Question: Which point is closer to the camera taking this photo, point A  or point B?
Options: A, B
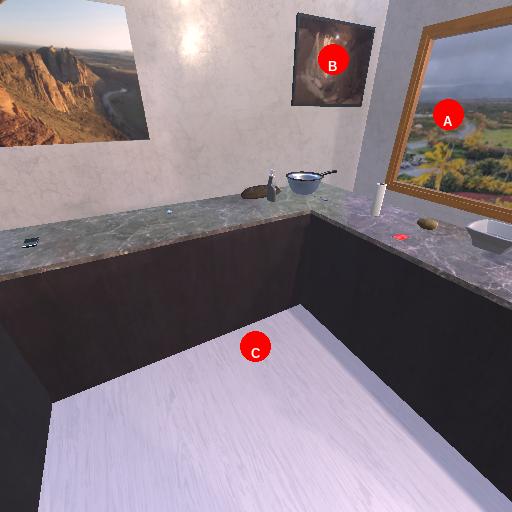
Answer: A